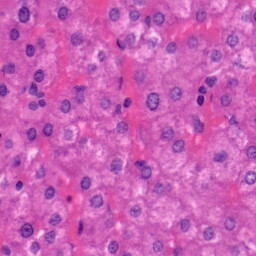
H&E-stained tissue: Liver